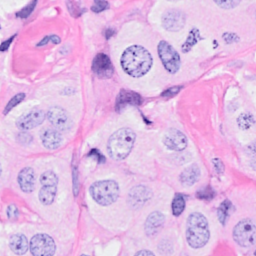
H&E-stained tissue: Breast